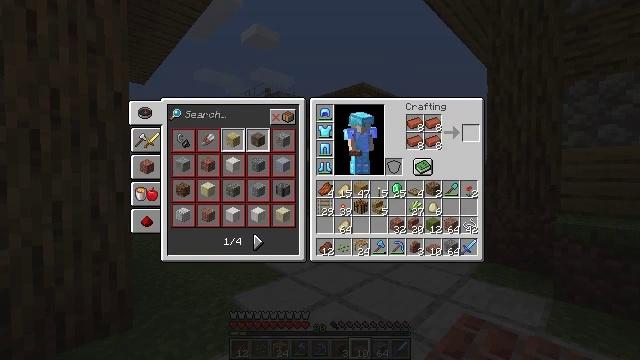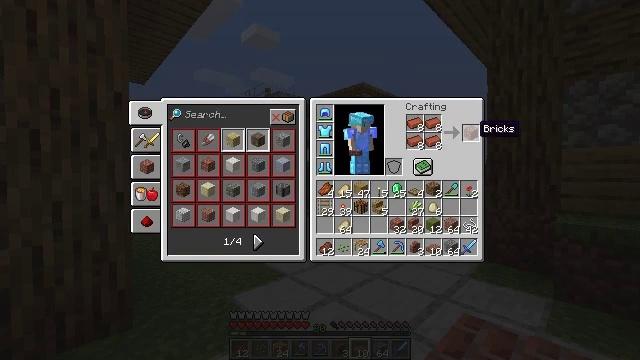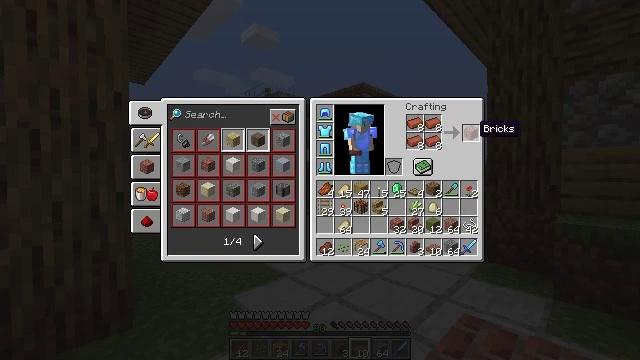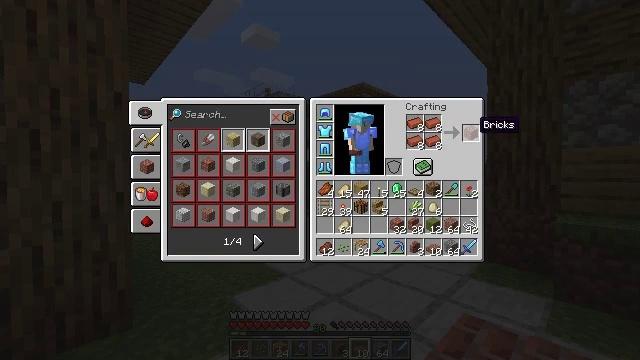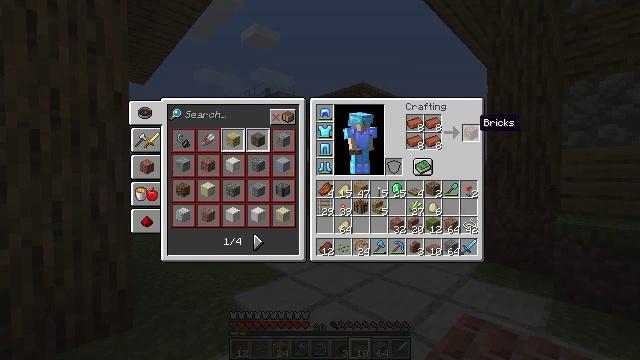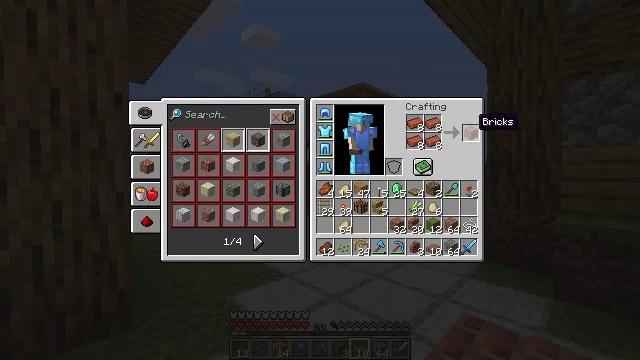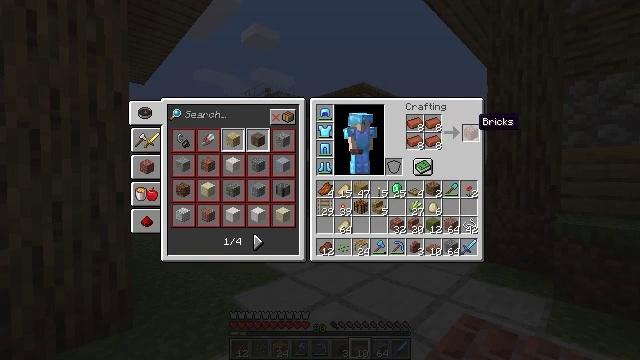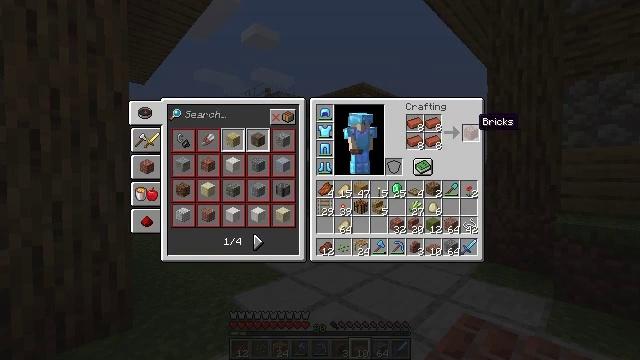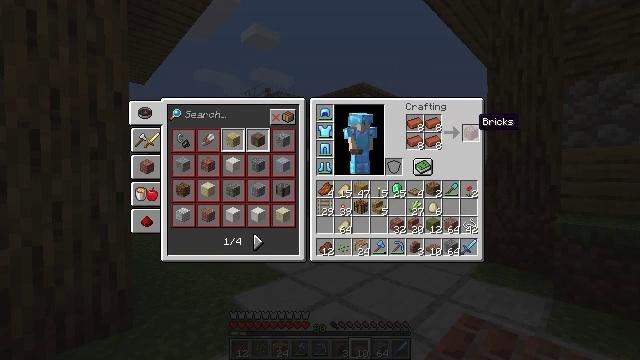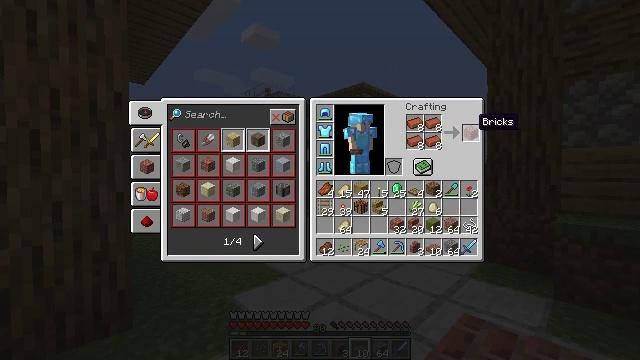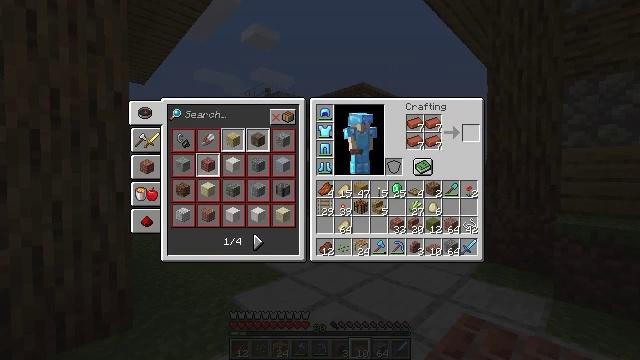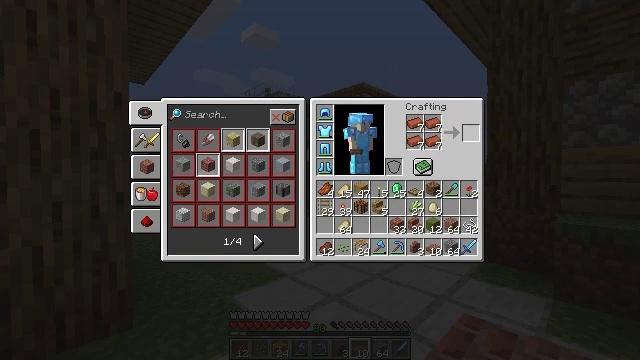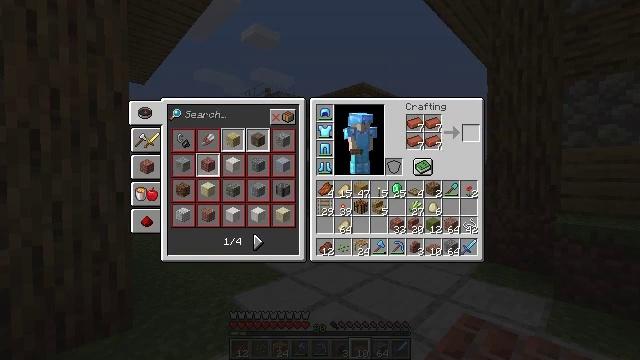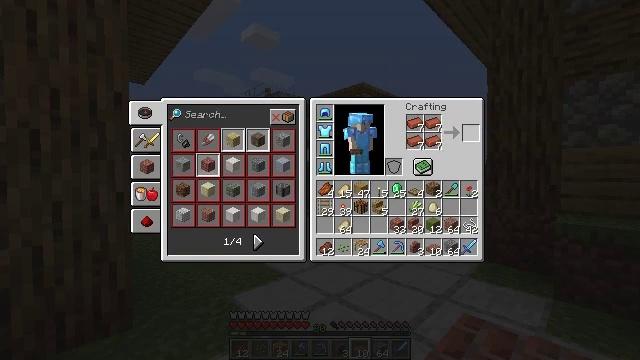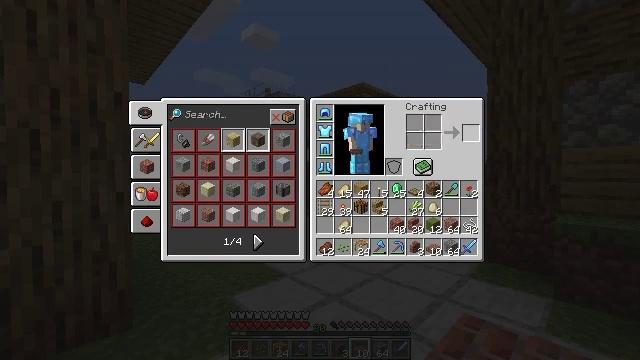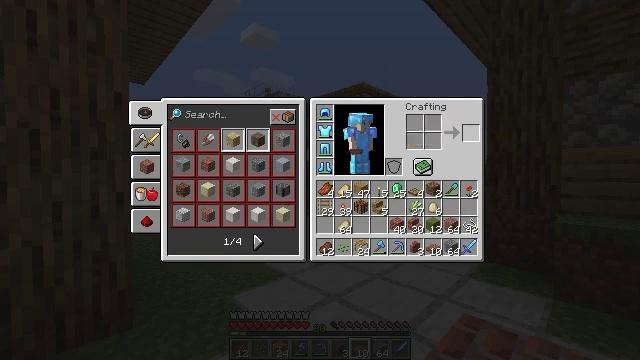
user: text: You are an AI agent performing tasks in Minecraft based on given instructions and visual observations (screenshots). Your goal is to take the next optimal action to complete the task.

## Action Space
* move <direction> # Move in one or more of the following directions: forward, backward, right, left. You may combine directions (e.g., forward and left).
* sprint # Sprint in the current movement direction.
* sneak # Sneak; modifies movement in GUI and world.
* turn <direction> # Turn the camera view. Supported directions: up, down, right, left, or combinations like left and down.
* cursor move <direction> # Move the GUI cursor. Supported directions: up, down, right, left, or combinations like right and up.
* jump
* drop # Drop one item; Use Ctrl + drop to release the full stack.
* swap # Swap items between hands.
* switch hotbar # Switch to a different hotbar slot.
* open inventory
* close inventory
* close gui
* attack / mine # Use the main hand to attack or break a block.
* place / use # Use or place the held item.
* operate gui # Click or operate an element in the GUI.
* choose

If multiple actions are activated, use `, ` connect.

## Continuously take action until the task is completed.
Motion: motion action
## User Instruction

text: Craft bricks.
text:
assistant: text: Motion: no_op
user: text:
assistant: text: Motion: sneak
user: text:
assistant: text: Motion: sneak
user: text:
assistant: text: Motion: sneak
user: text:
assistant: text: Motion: sneak
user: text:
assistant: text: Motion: sneak
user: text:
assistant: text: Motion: sneak
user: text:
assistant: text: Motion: sneak
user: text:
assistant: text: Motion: sneak
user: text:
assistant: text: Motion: sneak, operate gui
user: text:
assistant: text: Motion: sneak, operate gui
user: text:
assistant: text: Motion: sneak
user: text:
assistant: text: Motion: sneak
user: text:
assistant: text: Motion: sneak
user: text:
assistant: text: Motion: sneak
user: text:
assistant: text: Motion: sneak